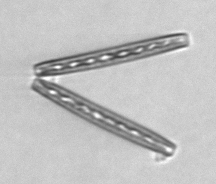
Label: Thalassionema